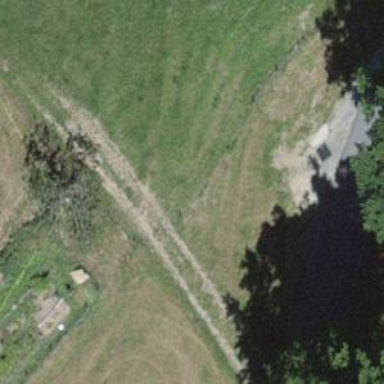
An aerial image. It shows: Track with grade 5 tracktype.